Interaction volume radius: 5 \u00c5
Interaction volume height: 10 \u00c5
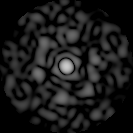
Disorder parameter: 0.8546